Question: I want to create a genrator of "not perfect circles", circles that are a bit twisted and more random, but still look a bit like circle or maybe a cloud.
This is what I mean by not perfect circles:

I want to create a function that gets the maximum and minimum scale of the "not perfect circle" and gets all of its points. I know the formula of a circle:
X^2+Y^2=R^2 but I cant think of a way to make it a bit more random. Anyone has any ideas?
Edit: trying to draw a perfect circle with points but it wont work:
'''
for (int step = 0; step < 300; ++step) {
double t = step / 300 * 2 * Math.PI;
c.drawPoint(300+(float)(33 * Math.cos(t)), 300+(float)(33 * Math.sin(t)), p);
}
'''
Edit 2:
'''
for (int step = 0; step < 20; ++step) {
double t = step / 20.0 * 2 * Math.PI;
double imperfectR = 50.0+randInt(10, 50);
//I do it here?
points[step]=new PointF();
points[step].set((300+(float)(imperfectR * Math.cos(t))), 300+(float)(imperfectR * Math.sin(t)));
if(step==0){
pp.moveTo(points[step].x, points[step].y);
}
else
pp.quadTo(points[step-1].x, points[step-1].y,points[step].x, points[step].y);
}
'''
Edit 3:
'''
double t=0;
for (int i = 0; i < points.length/4; i++) {
if(t==1){
t=0;
}
t+=0.10;
double imperfectR=0.5*((2*points[i+1].y)+(-points[i].y+points[i+2].y)*t+(2*points[i].y-5*points[i+1].y+4*points[i+2].y-points[i+3].y)*(t*t)+((-points[i].y+3*points[i+1].y-3*points[i+2].y+points[i+3].y)*(t*t*t)));
newPoints[i].set((300+(float)(imperfectR * Math.cos(t))), 300+(float)(imperfectR * Math.sin(t)));
t+=0.10;
imperfectR=0.5*((2*points[i+1].y)+(-points[i].y+points[i+2].y)*t+(2*points[i].y-5*points[i+1].y+4*points[i+2].y-points[i+3].y)*(t*t)+((-points[i].y+3*points[i+1].y-3*points[i+2].y+points[i+3].y)*(t*t*t)));
newPoints[i+1].set((300+(float)(imperfectR * Math.cos(t))), 300+(float)(imperfectR * Math.sin(t)));
t+=0.10;
imperfectR=0.5*((2*points[i+1].y)+(-points[i].y+points[i+2].y)*t+(2*points[i].y-5*points[i+1].y+4*points[i+2].y-points[i+3].y)*(t*t)+((-points[i].y+3*points[i+1].y-3*points[i+2].y+points[i+3].y)*(t*t*t)));
newPoints[i+2].set((300+(float)(imperfectR * Math.cos(t))), 300+(float)(imperfectR * Math.sin(t)));
t+=0.10;
imperfectR=0.5*((2*points[i+1].y)+(-points[i].y+points[i+2].y)*t+(2*points[i].y-5*points[i+1].y+4*points[i+2].y-points[i+3].y)*(t*t)+((-points[i].y+3*points[i+1].y-3*points[i+2].y+points[i+3].y)*(t*t*t)));
newPoints[i+3].set((300+(float)(imperfectR * Math.cos(t))), 300+(float)(imperfectR * Math.sin(t)));
if(i==0){
pp.moveTo(newPoints[i].x, newPoints[i].y);
}
pp.lineTo(newPoints[i].x, newPoints[i].y);
pp.lineTo(newPoints[i+1].x, newPoints[i+1].y);
pp.lineTo(newPoints[i+2].x, newPoints[i+2].y);
pp.lineTo(newPoints[i+3].x, newPoints[i+3].y);
}
pp.close();
'''
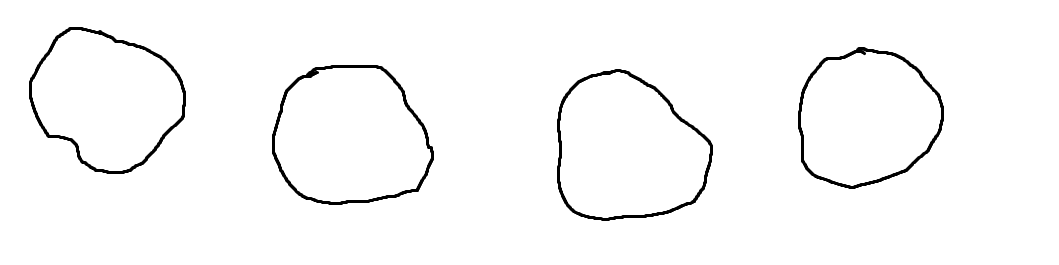
Answer: An alternative equation for a circle which is a bit easier to draw is one of its parametric forms:
'''
x = R * cos(t);
y = R * sin(t);
'''
where 'R' is the nominal radius and 't' is a parameter between '0' and '2 * pi'. So, you can draw points on the circumference a 'perfect' circle like this:
'''
for (int step = 0; step < NSTEPS; ++step) {
double t = step / (double) NSTEPS * 2 * pi;
drawPoint(R * cos(t), R * sin(t));
}
'''
You can make the circle 'imperfect' by adding on a random amount to the circle's radius, as suggested by @nikis:
'''
for (int step = 0; step < NSTEPS; ++step) {
double t = step / (double) NSTEPS * 2 * pi;
double imperfectR = R + randn(); // Normally distributed random
drawPoint(imperfectR * cos(t), imperfectR * sin(t));
}
'''
However, this is probably going to give you very spiky shape, since there is nothing to make the radius at 'step' and 'step + 1' similar. Without losing generality, you can rewrite the code above as:
'''
for (int step = 0; step < NSTEPS; ++step) {
double t = step / (double) NSTEPS * 2 * pi;
double imperfectR = f(t);
drawPoint(imperfectR * cos(t), imperfectR * sin(t));
}
'''
Where 'f(t)' is some function generating the radius for parameter 't'. Now, you can choose absolutely any function for 't', but you probably want to choose something which is continuous over the circle, i.e. there is no point where 'f(t)' changes value suddenly.
There are lots of choices here. The example that I suggested above was to suggest using a sum of cosine functions:
'''
double f(double t) {
double f = 0;
for (int i = 0; i < N; ++i) {
f += A[i] * cos(i * t + w[i]);
}
return f;
}
'''
where 'A' and 'w' are randomly-selected values; 'A[0]' should be set to 'R'. The point here is that the cosine function has a period of '2 * pi', so 'f(alpha) = f(alpha + 2 * pi)', satisfying the requirement of being continuous.
However, this is far from the only choice. You could maybe choose something like a sum of Gaussian kernels, which places 'bumps' centered at 'w[i]' with a spread of 'sigma[i]' on the circumference of the circle:
'''
double f(double t) {
double f = 0;
for (int i = 0; i < N; ++i) {
f += A[i] * exp(-Math.pow(t-w[i], 2) / sigma[i]);
}
return f;
}
'''
(this doesn't quite work, it doesn't handle the wrap-around of 't')
You will need to play around and see what function and what sorts of randomly-selected values give you the shape you are looking for.